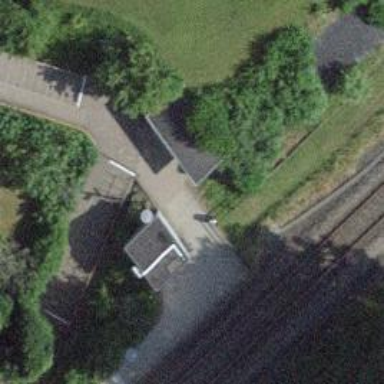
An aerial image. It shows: Bicycle rental facility.